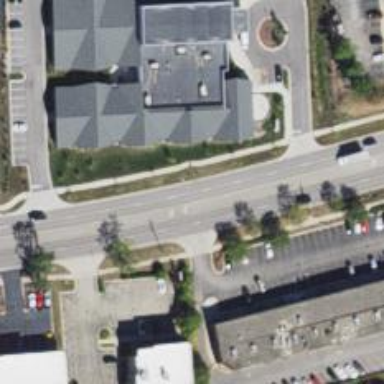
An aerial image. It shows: Primary highway with separate asphalt sidewalks.